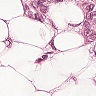
Metastatic tissue present: yes